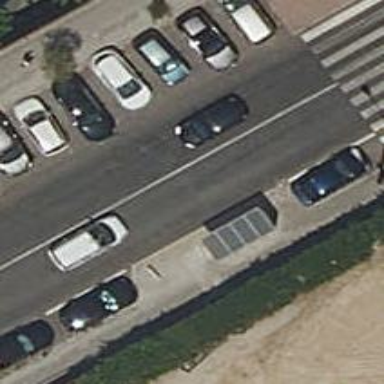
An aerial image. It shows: Bus stop with platform for public transport.